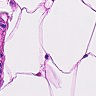
Metastatic tissue present: no